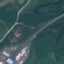
Land use / land cover: Highway